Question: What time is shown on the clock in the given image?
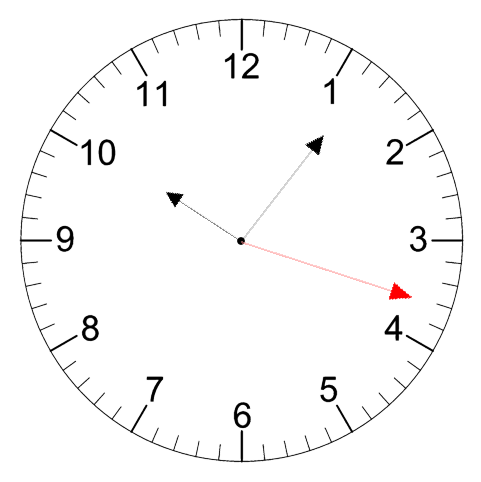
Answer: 10:06:18